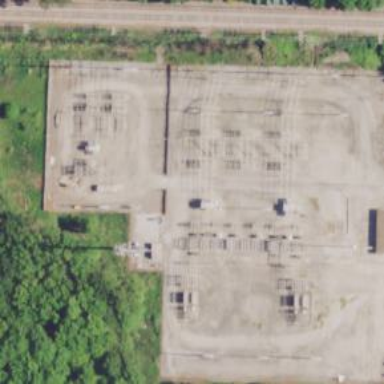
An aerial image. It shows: Switch for power supply.